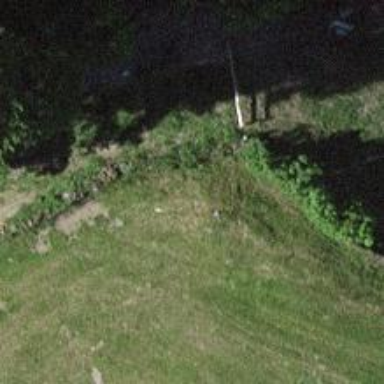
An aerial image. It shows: Dry stone wall barrier.